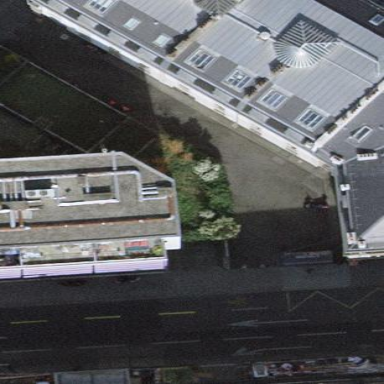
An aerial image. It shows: View of roof of building.